Interaction volume radius: 5 \u00c5
Interaction volume height: 10 \u00c5
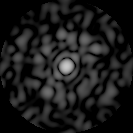
Disorder parameter: 0.8463